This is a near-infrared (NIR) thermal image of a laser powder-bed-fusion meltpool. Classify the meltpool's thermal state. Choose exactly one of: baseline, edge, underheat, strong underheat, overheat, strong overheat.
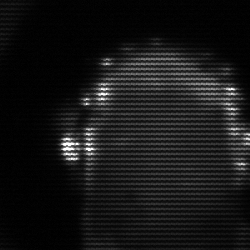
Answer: baseline